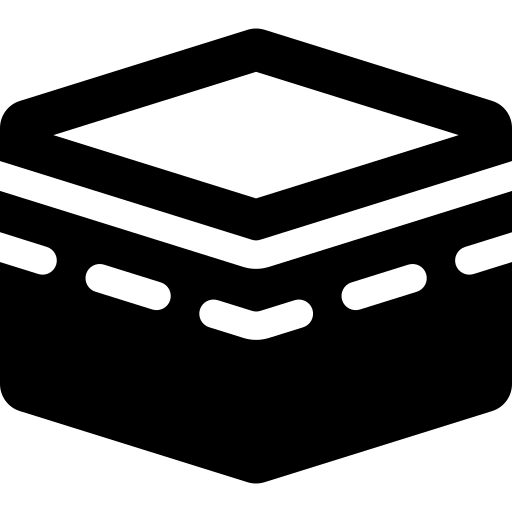
Tags: icon, FontAwesome, fa-icon, solid, kaaba